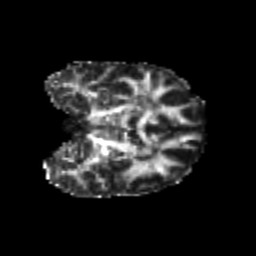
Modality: FA
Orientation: coronal
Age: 22
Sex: female
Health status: healthy
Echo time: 0.074 s